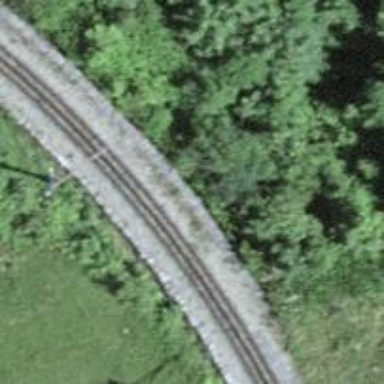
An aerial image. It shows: Narrow-gauge railway track with one electrified contact line.